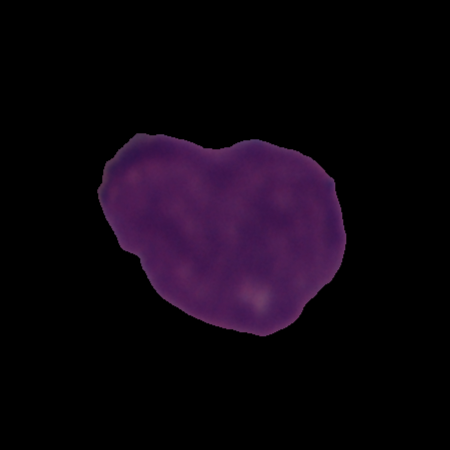
Label: cancer